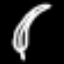
Label: leaf